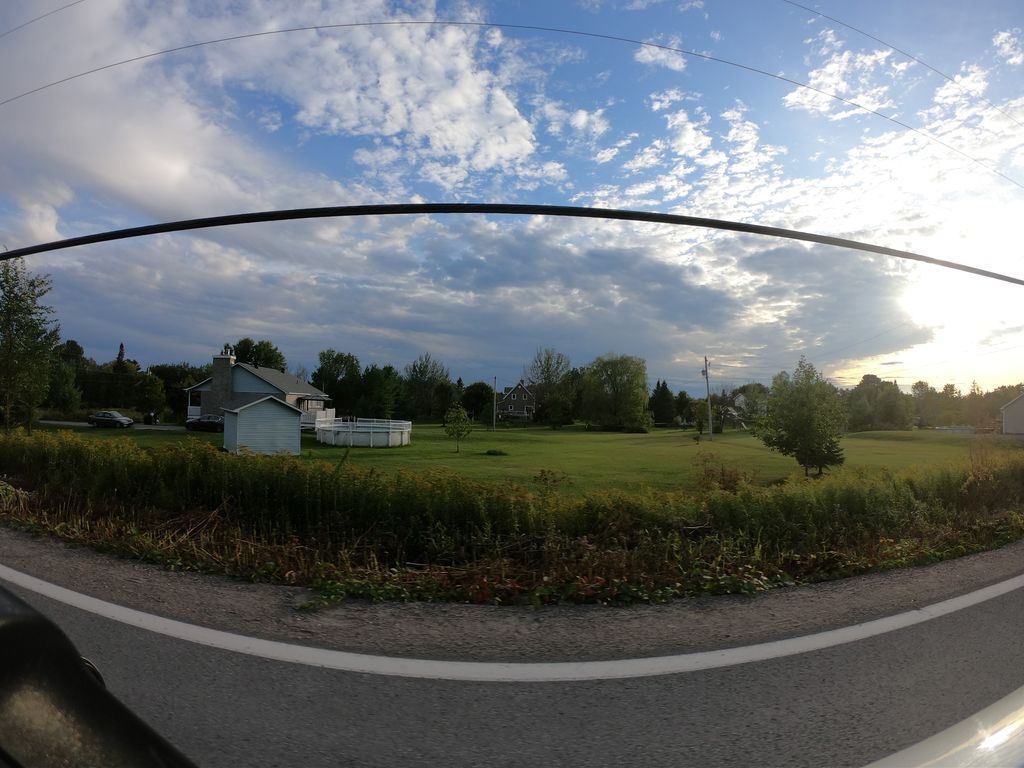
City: ottawa-gatineau